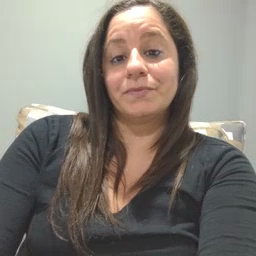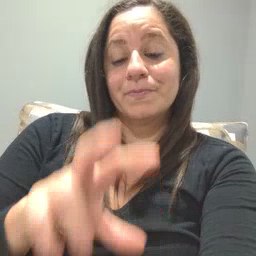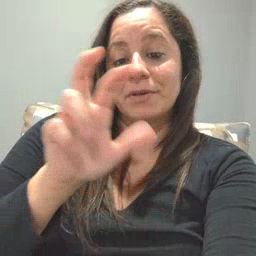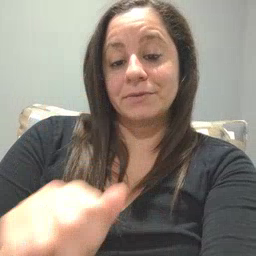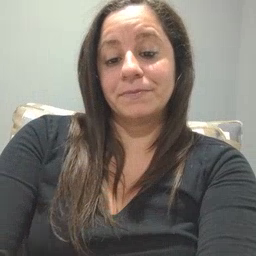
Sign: pizza